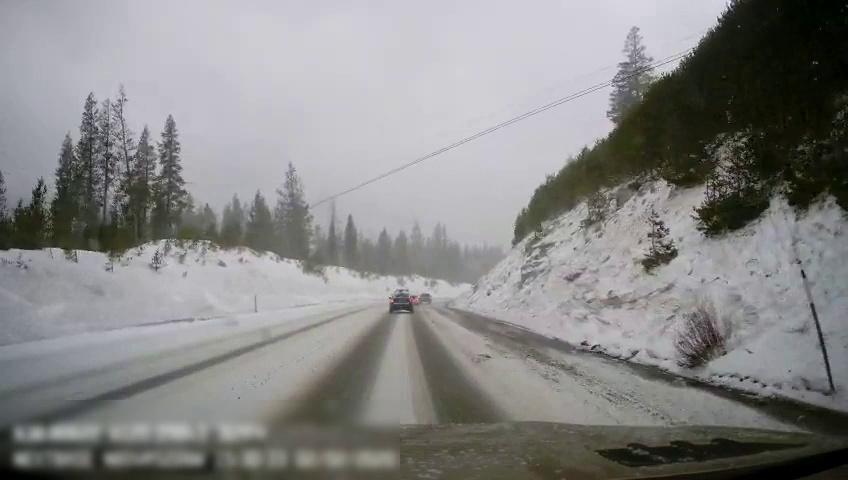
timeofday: Day
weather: Snowy
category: Drivable Space
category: Vehicles | SUV
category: Vehicles | Car
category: Vehicles | SUV